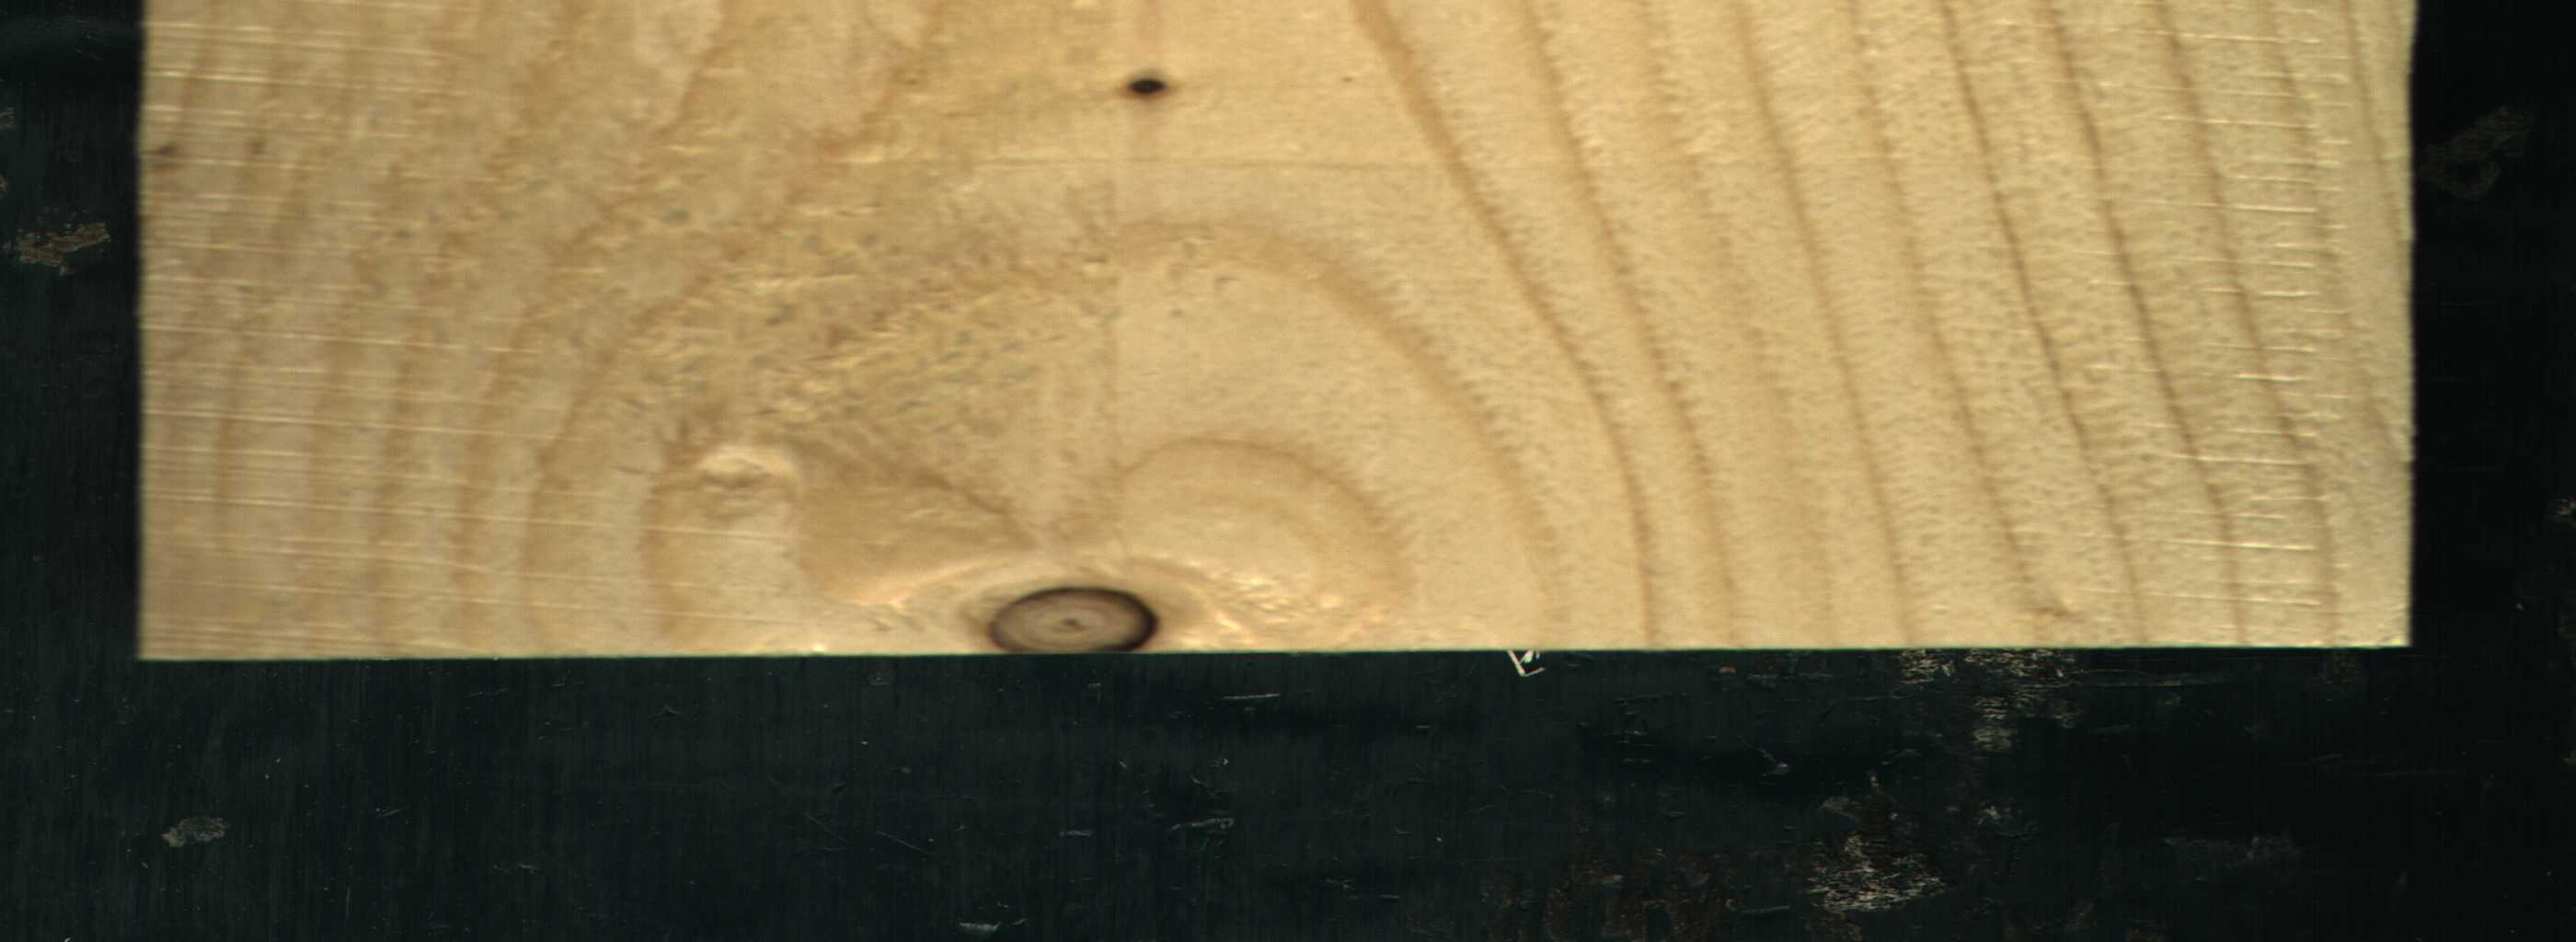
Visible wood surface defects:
Dead_Knot
Live_Knot